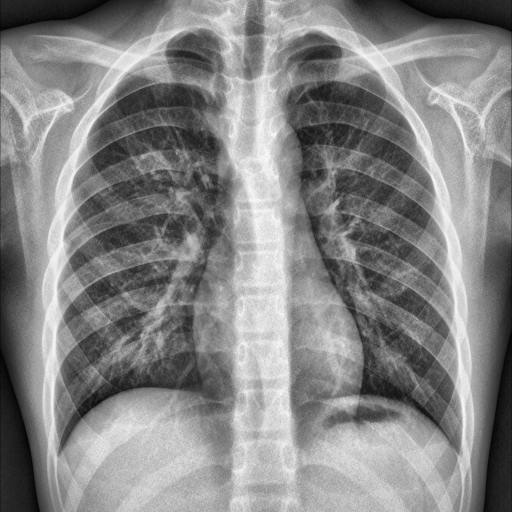
Finding: NORMAL